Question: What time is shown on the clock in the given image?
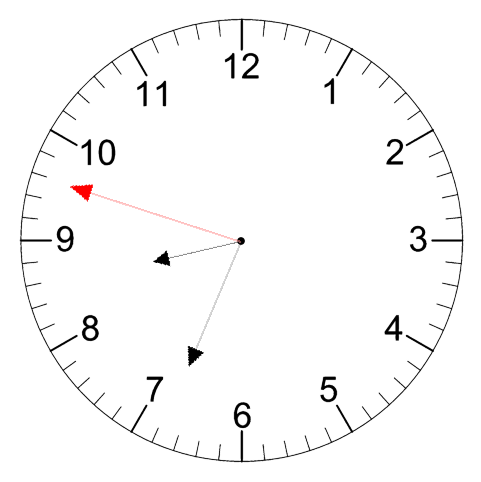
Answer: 08:33:48